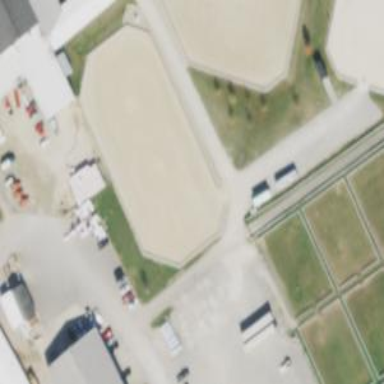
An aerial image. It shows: Equestrian sport pitch with sandy surface.